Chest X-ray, PA view. Patient: 41 years old, sex F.
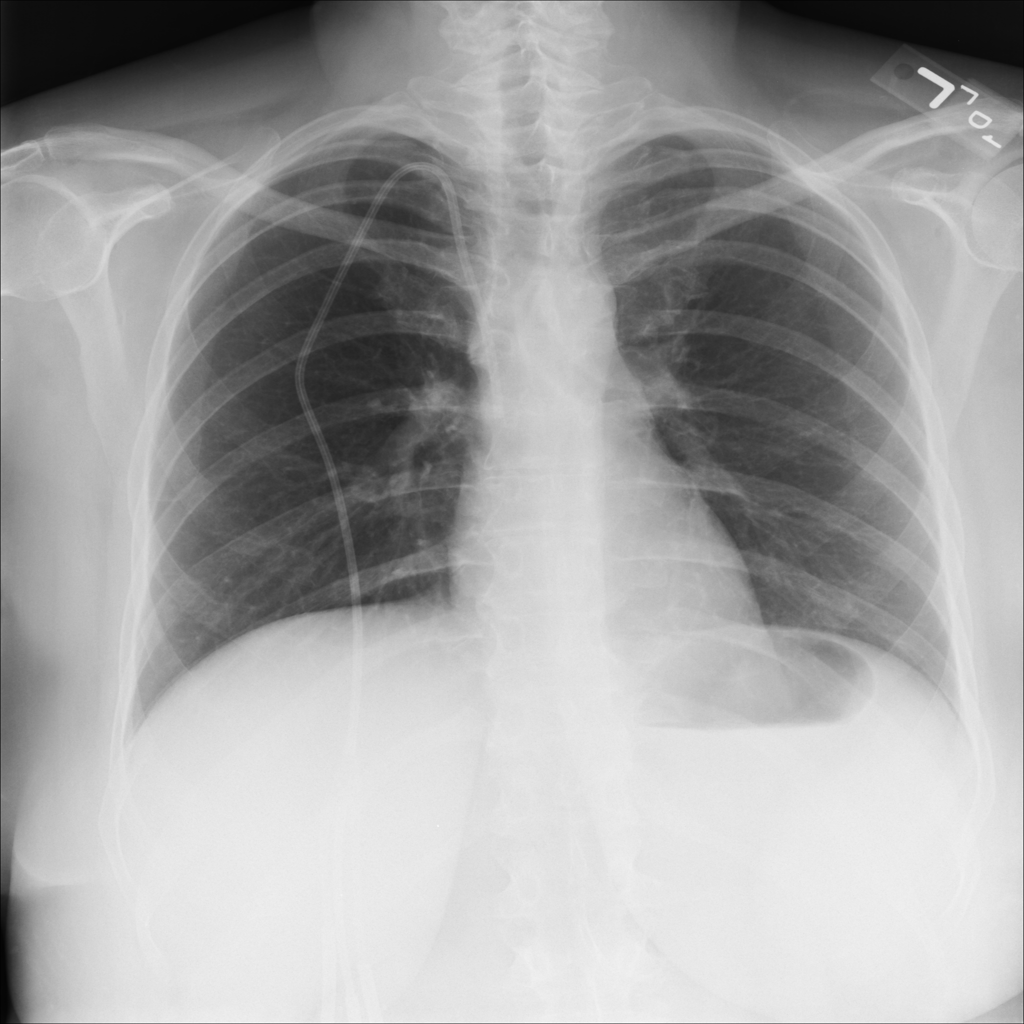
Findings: No Finding